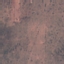
Label: HerbaceousVegetation